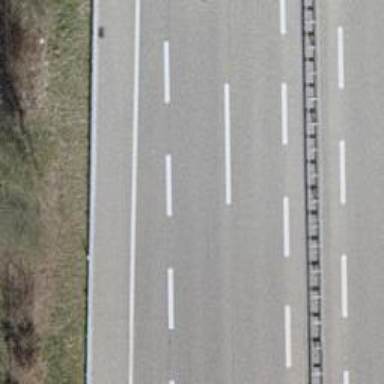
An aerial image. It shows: Motorway.